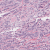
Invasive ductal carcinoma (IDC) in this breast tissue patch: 1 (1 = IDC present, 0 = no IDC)